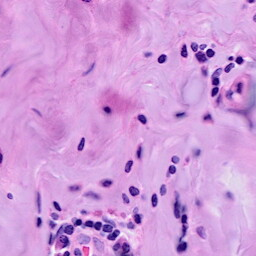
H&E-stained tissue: Breast